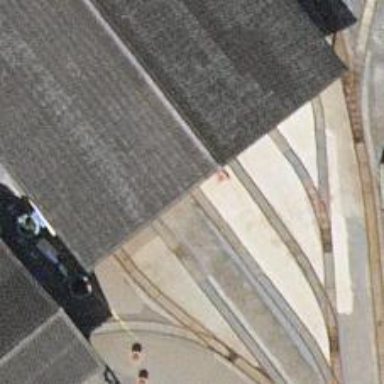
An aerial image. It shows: Narrow-gauge railway with one track passing through yard.